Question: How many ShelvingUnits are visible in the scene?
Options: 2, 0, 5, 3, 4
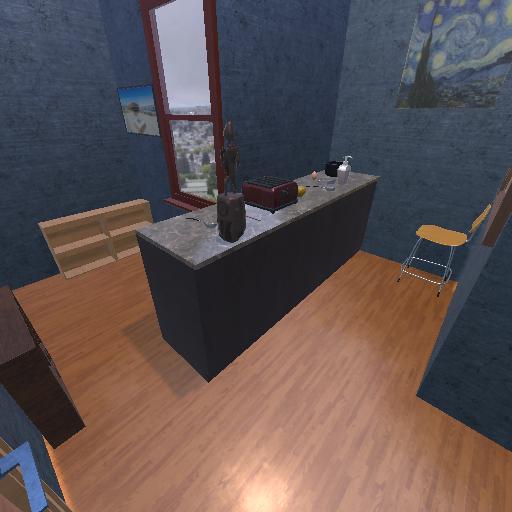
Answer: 2